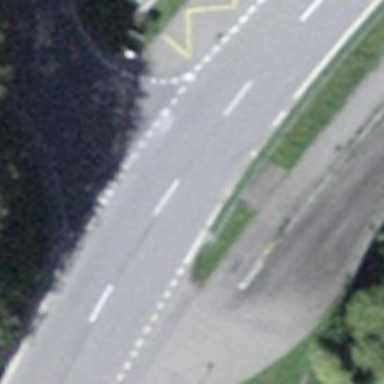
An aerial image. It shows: Road with "give way" sign.